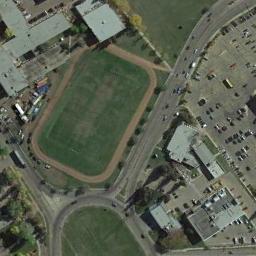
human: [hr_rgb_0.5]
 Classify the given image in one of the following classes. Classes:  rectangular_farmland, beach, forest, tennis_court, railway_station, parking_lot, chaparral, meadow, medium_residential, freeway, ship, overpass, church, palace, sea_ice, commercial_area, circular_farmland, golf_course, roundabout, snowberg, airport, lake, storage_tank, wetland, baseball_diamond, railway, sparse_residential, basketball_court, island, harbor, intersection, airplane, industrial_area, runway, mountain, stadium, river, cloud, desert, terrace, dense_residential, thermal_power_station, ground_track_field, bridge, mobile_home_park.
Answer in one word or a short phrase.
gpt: ground_track_field